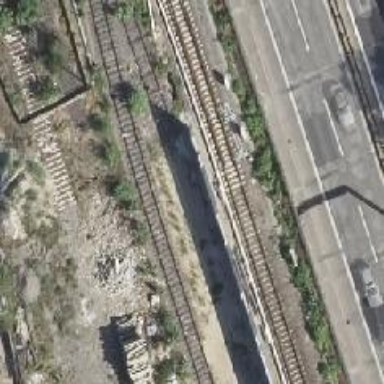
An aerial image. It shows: Yard used for service activities. There is electrified light rail track in the area.